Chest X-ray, AP view. Patient: 71 years old, sex M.
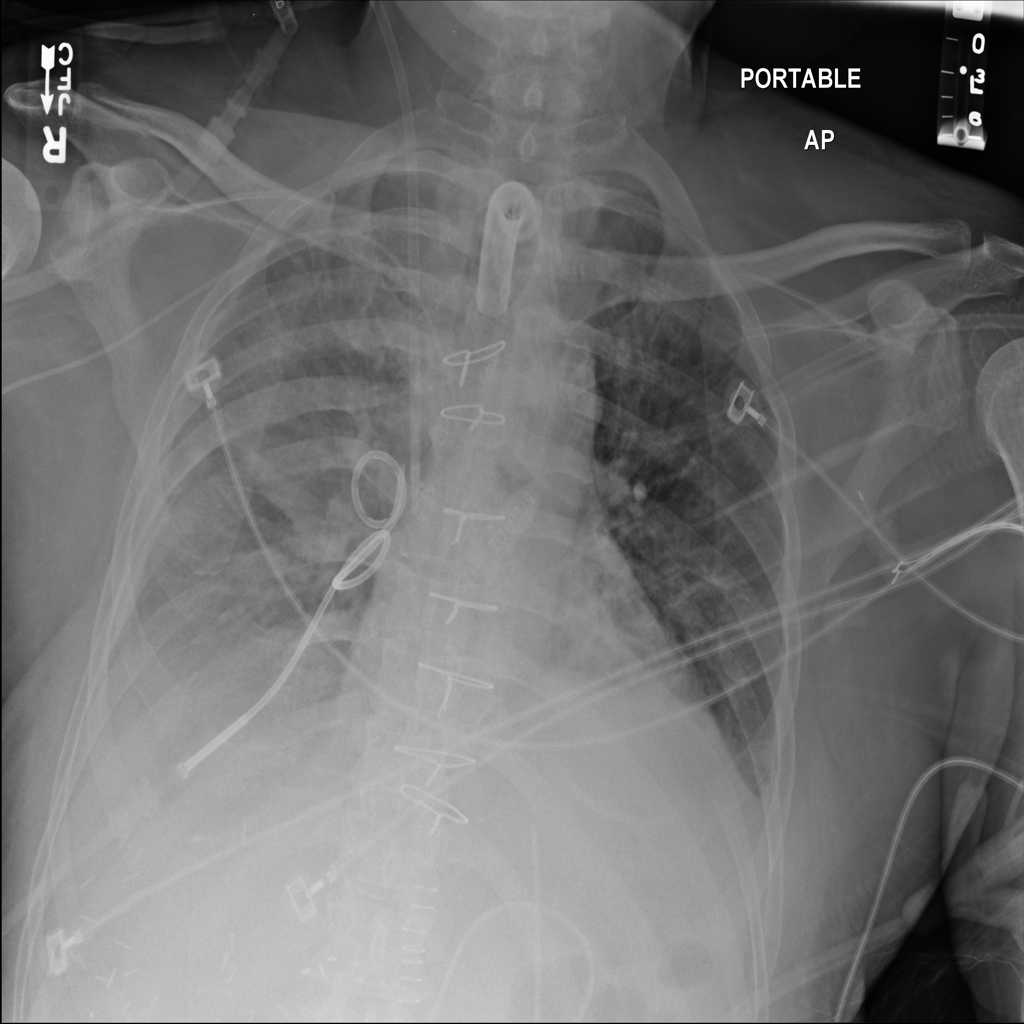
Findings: Edema, Effusion, Pneumonia